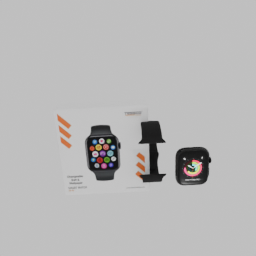
Label: electronics